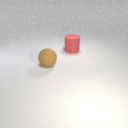
large red rubber cylinder behind large brown rubber sphere